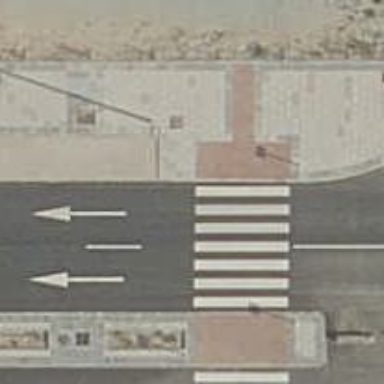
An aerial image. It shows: Uncontrolled zebra crossing on the road.